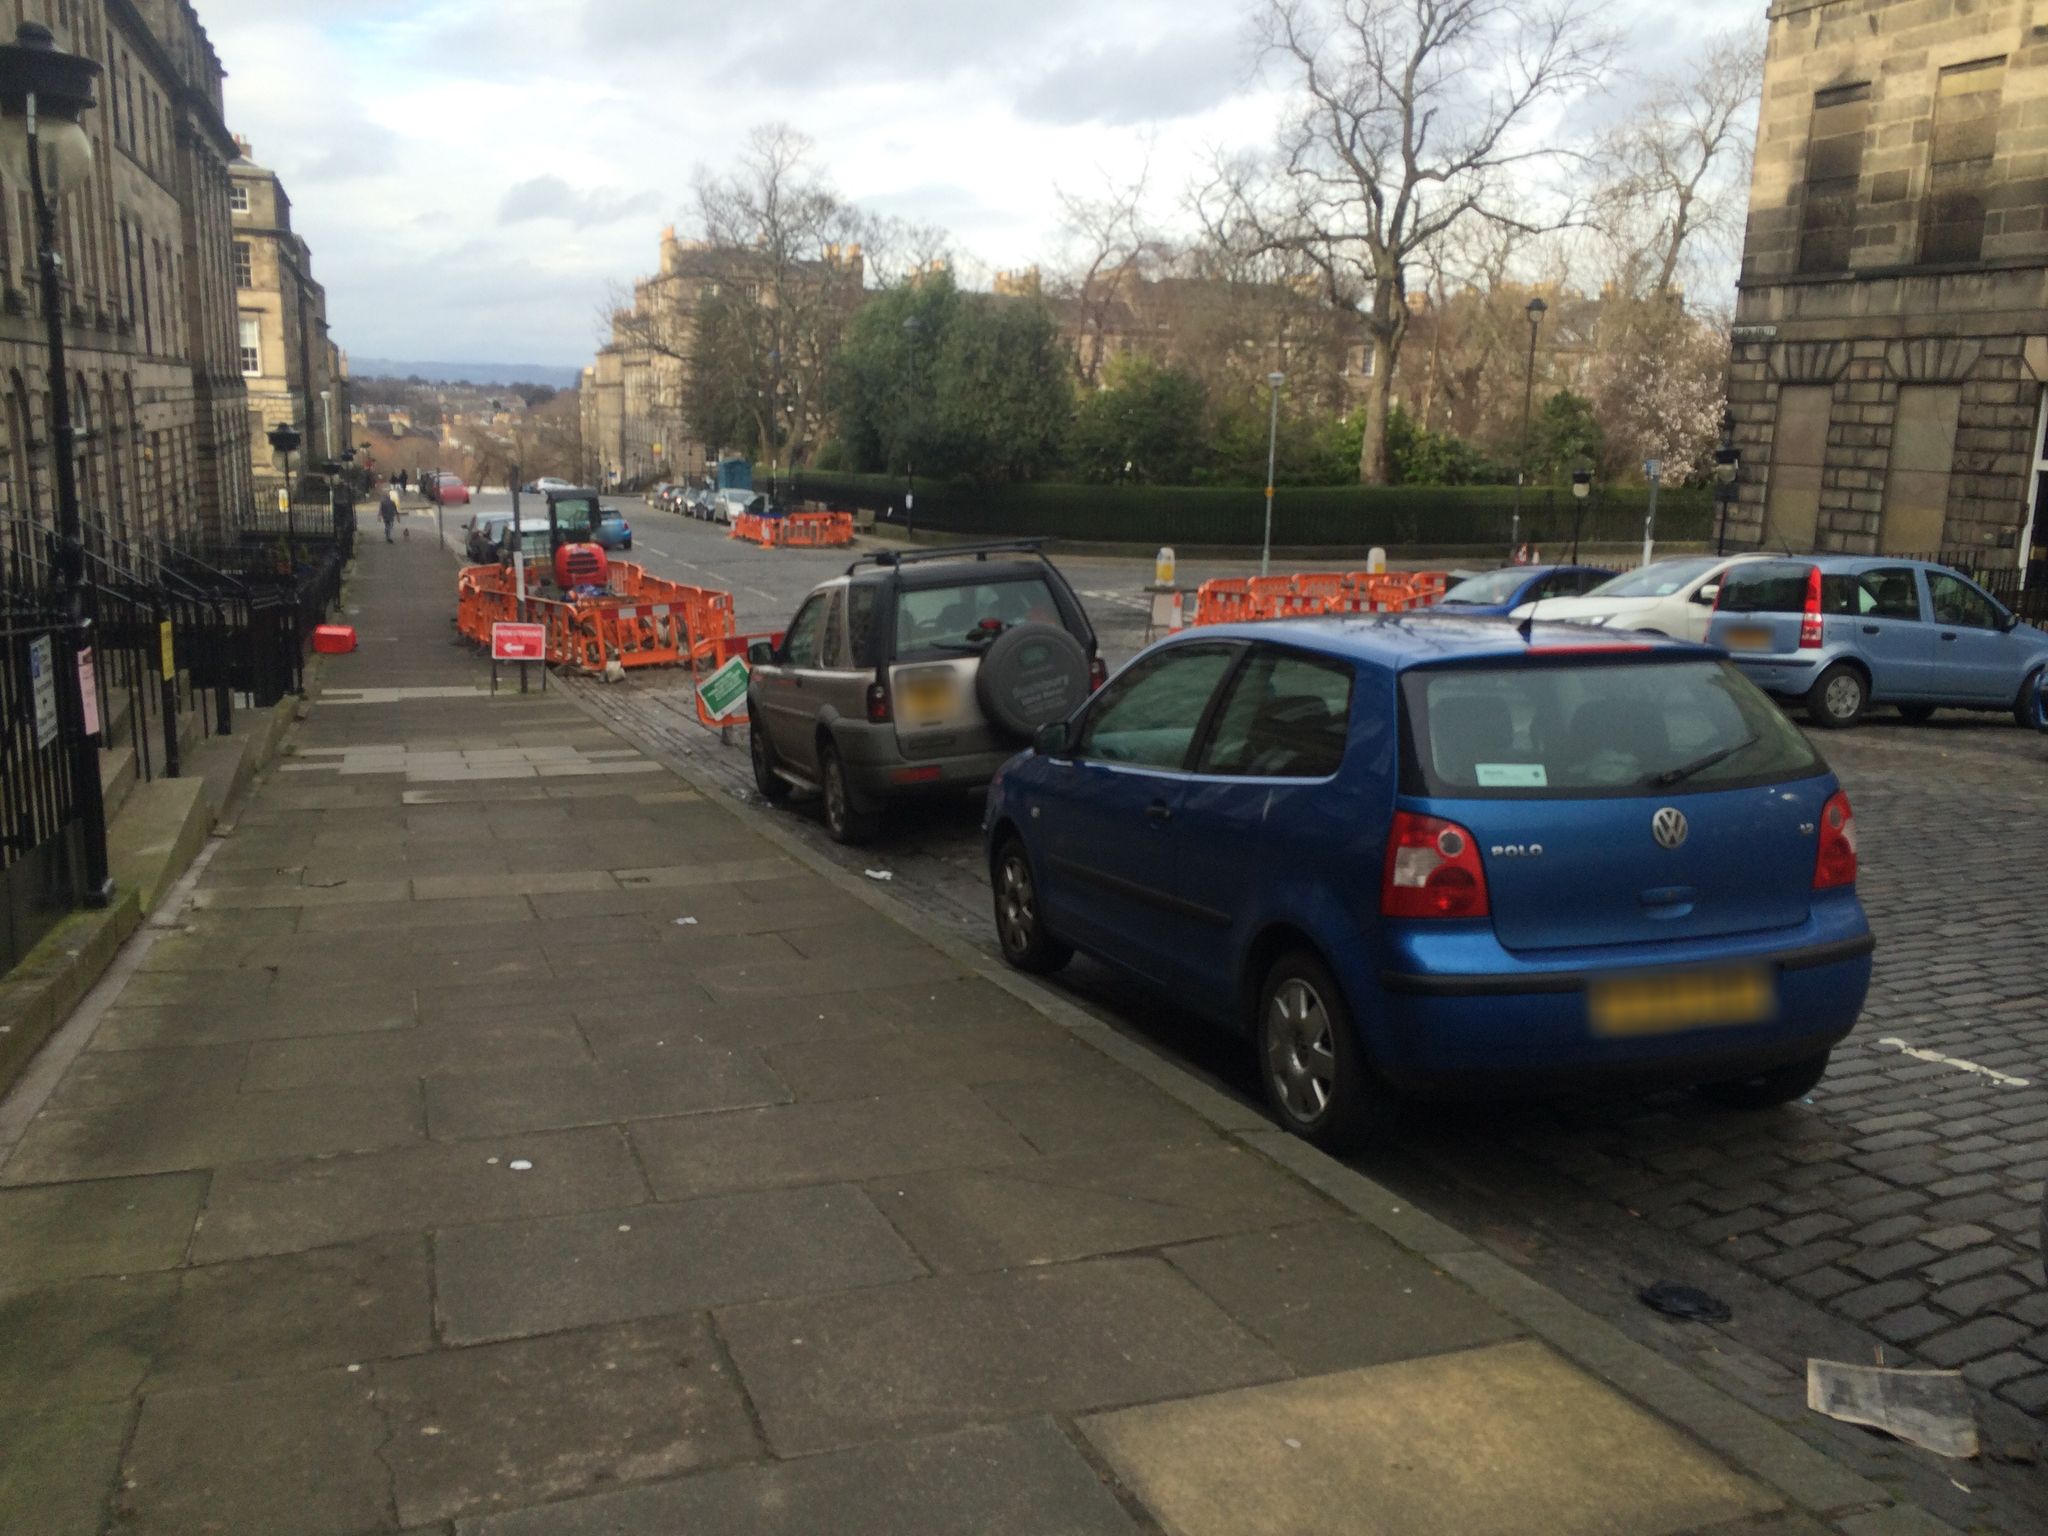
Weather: cloudy
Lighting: day
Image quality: good
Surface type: walking surface
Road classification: residential
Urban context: urban centre
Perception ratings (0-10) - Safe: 0.99, Lively: 7.78, Beautiful: 3.41, Boring: 1.72, Depressing: 1.51, Wealthy: 9.28